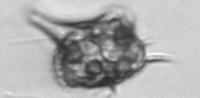
Label: Amylax